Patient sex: M
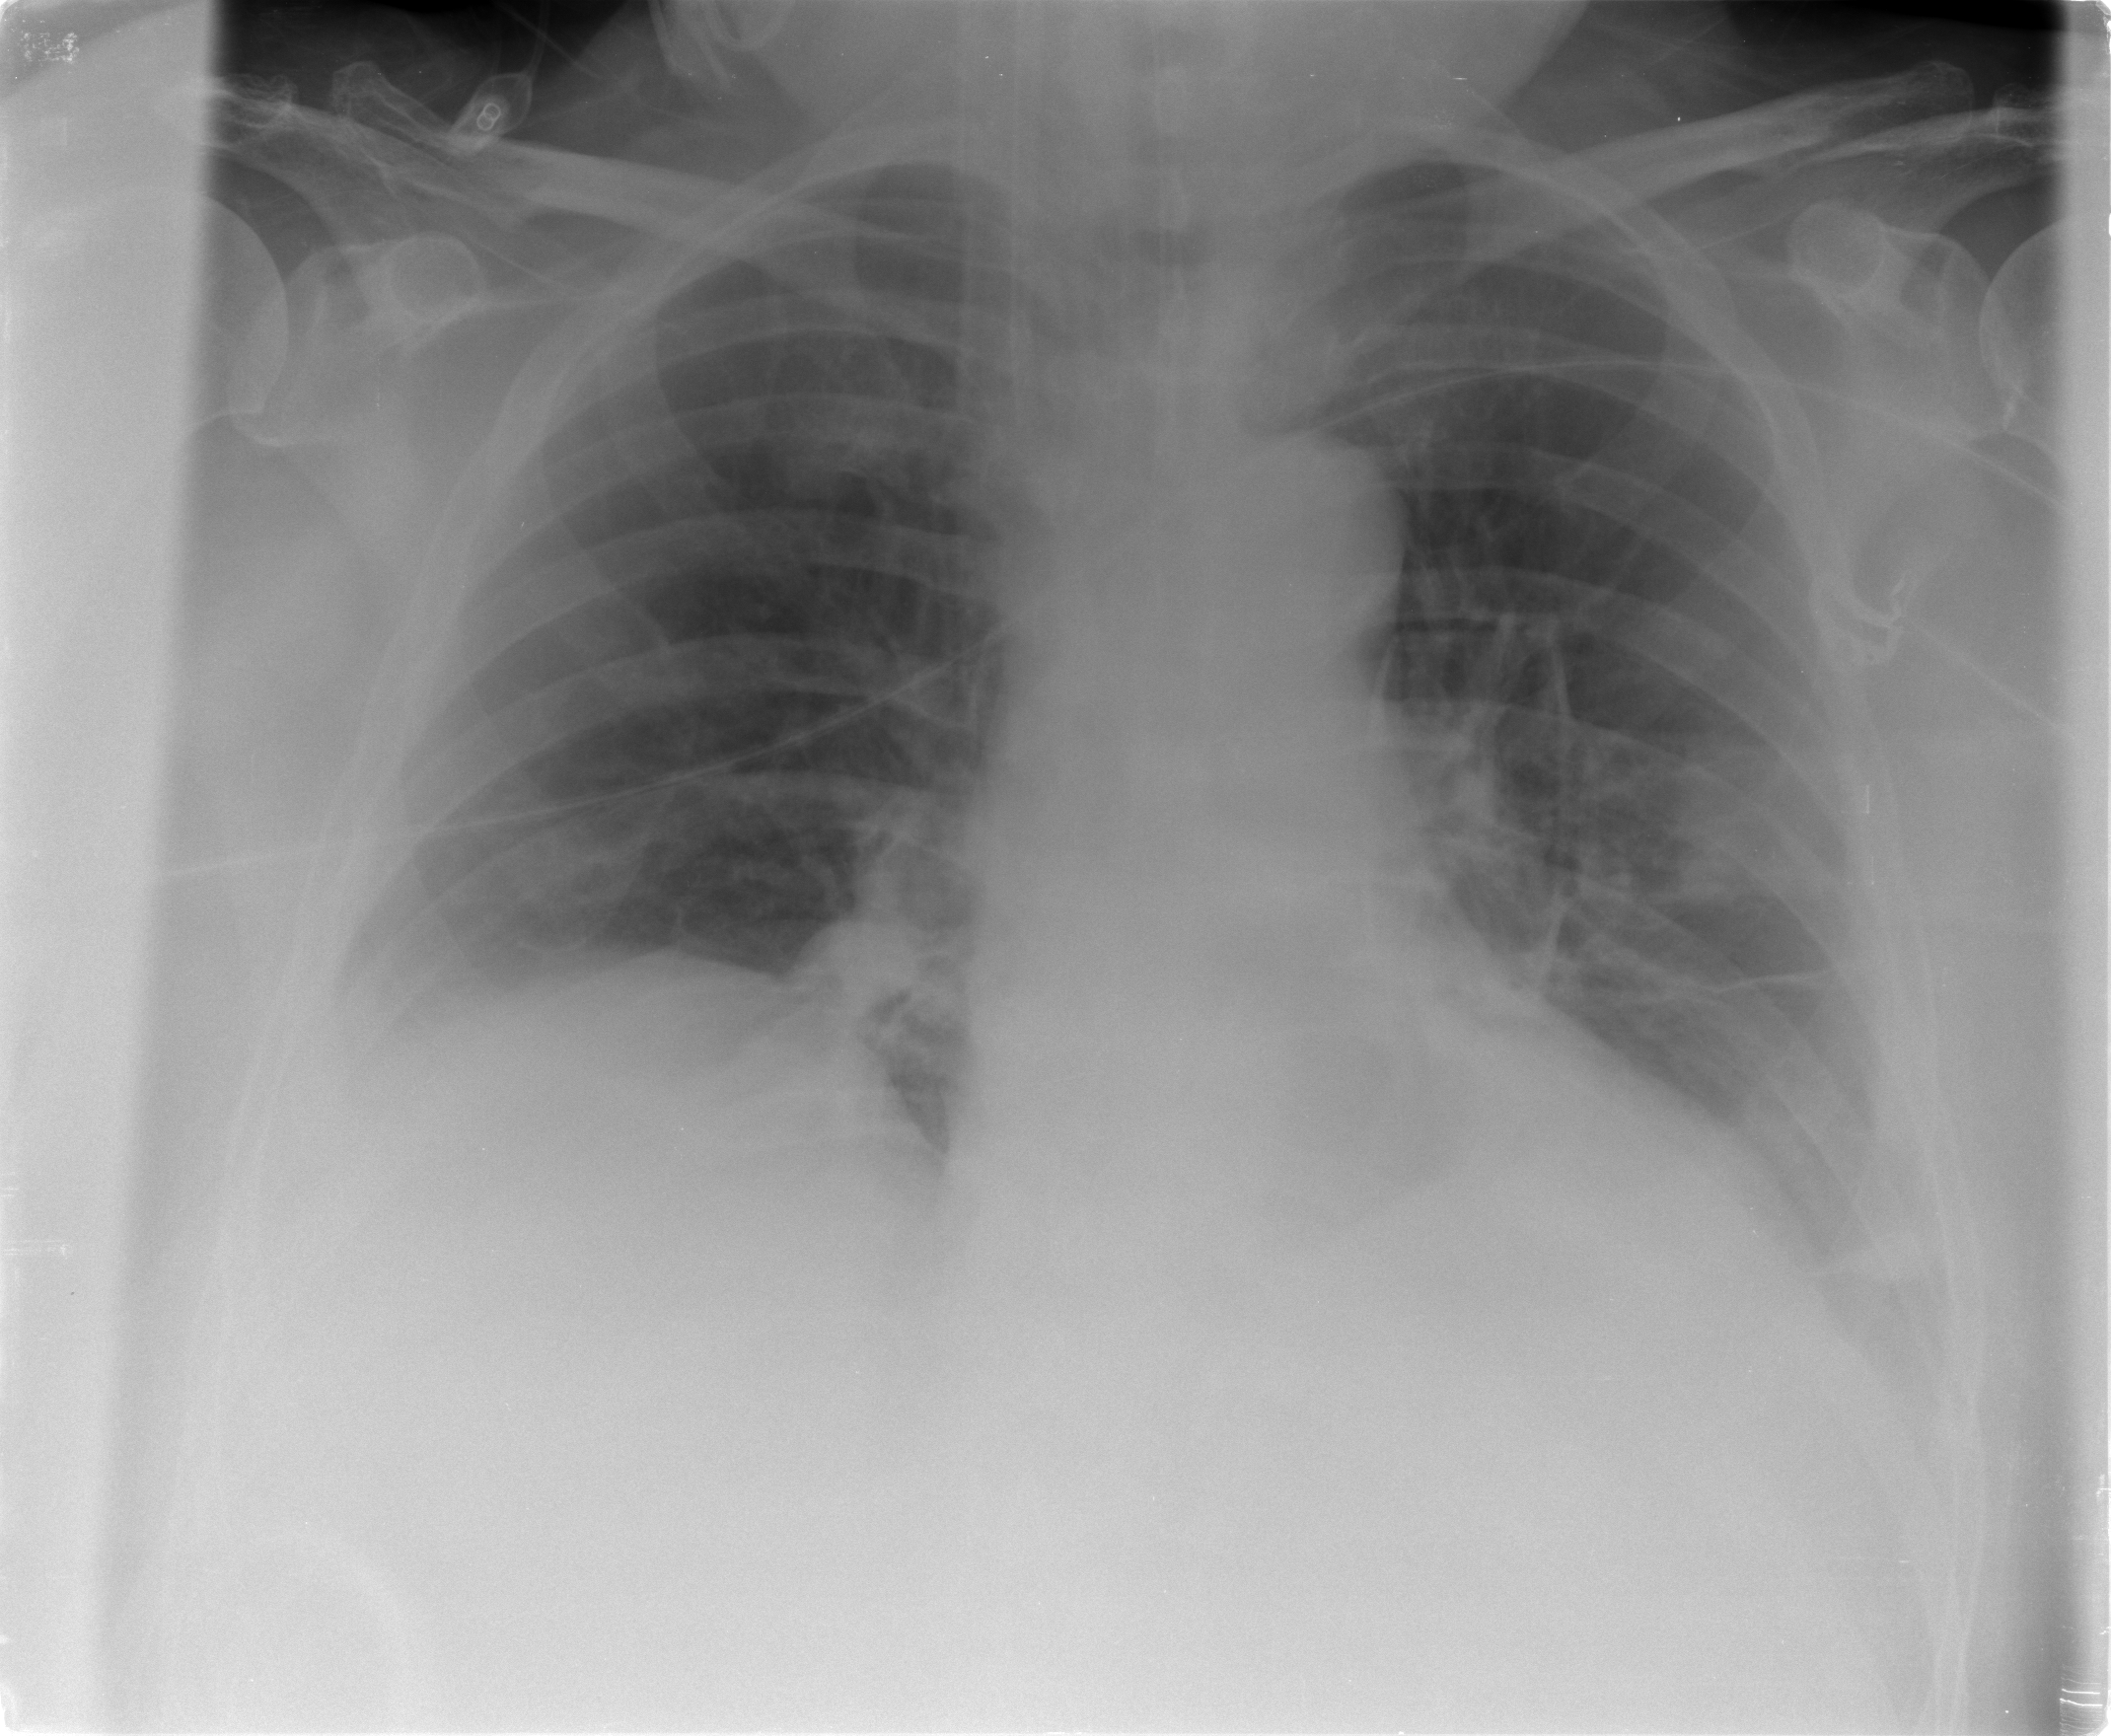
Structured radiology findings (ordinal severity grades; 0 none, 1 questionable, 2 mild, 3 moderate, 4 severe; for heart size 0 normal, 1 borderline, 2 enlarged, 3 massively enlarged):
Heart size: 0
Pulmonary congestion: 0
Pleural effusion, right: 1
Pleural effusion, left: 1
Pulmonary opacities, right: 0
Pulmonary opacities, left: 0
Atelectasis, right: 2
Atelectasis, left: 2